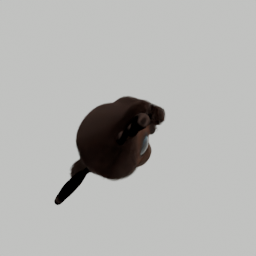
Label: animals